Question: I need to create a ShapeGeometry that can take in a list of points that represent the shape boundary or faces and a list of textures to assign to each face. I have looked at the BoxBufferGeometry class and that would work as a base point, but I need guidance / examples of how to have (n) amount of points and working out vertices,indices,normals and uv's procedurally based on that list of points / vectors.
I have extended buildplane section to allow for 2 x cubes, which looks like it works as there are 2 cubes displayed one inside of the other, but I lack the knowledge of how to set the position or place the second list of shape vectors in relationship to the first. I have used merge mesh function but that causes the joining faces to display a line even though they are on the same "plane", also if i want custom angles I cannot use existing geometries.
'''
buildPlane( 'z', 'y', 'x', - 1, - 1, basedepth, baseheight, basewidth, depthSegments, heightSegments, 0 ); // px
buildPlane( 'z', 'y', 'x', 1, - 1, basedepth, baseheight, - basewidth, depthSegments, heightSegments, 1 ); // nx
buildPlane( 'x', 'z', 'y', 1, 1, basewidth, basedepth, baseheight, widthSegments, depthSegments, 2 ); // py
buildPlane( 'x', 'z', 'y', 1, - 1, basewidth, basedepth, - baseheight, widthSegments, depthSegments, 3 ); // ny
buildPlane( 'x', 'y', 'z', 1, - 1, basewidth, baseheight, basedepth, widthSegments, heightSegments, 4 ); // pz
buildPlane( 'x', 'y', 'z', - 1, - 1, basewidth, baseheight, - basedepth, widthSegments, heightSegments, 5 ); // nz
buildPlane( 'z', 'y', 'x', - 1, - 1, facedepth, faceheight, facewidth, depthSegments, heightSegments, 6 ); // px
buildPlane( 'z', 'y', 'x', 1, - 1, facedepth, faceheight, - facewidth, depthSegments, heightSegments, 7 ); // nx
buildPlane( 'x', 'z', 'y', 1, 1, facewidth, facedepth, faceheight, widthSegments, depthSegments, 8 ); // py
buildPlane( 'x', 'z', 'y', 1, - 1, facewidth, facedepth, - faceheight, widthSegments, depthSegments, 9 ); // ny
buildPlane( 'x', 'y', 'z', 1, - 1, facewidth, faceheight, facedepth, widthSegments, heightSegments, 10 ); // pz
buildPlane( 'x', 'y', 'z', - 1, - 1, facewidth, faceheight, - facedepth, widthSegments, heightSegments, 11 ); // nz
'''
I need to be able to plot vectors/points in 3d space, set faces and assign unique textures to each face as the shape gets generated at runtime from saved data (location, size, textures)
a representation of my issue

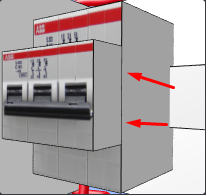
Answer: Just create helper function that creates buffer geometry from edge vertices by filling "position", "color", "uv" buffer attributes. I don't recommend to use indexed buffered geometry.
See examples here:
<URL>
<URL>